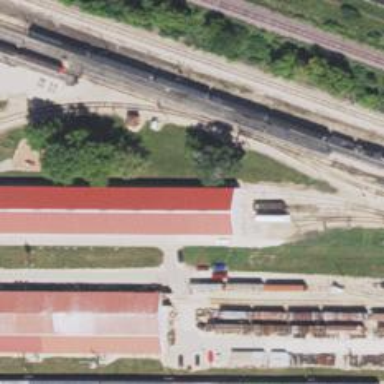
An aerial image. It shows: Preserved railway yard with electrified contact lines. There is building passage tunnel on the railway.